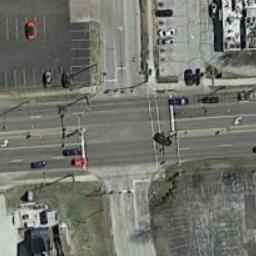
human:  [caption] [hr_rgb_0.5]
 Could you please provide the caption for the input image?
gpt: There are many moving and waiting vehicles on the road at the intersection, And many cars are parked in the open space beside the intersection .

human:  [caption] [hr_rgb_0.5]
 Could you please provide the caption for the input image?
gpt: There are two zebra crossings at the intersection .

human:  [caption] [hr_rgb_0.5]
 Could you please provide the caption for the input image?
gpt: There are many cars at the intersection .

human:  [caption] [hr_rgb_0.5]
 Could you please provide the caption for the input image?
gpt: There are two parking lots with several cars beside the intersection .

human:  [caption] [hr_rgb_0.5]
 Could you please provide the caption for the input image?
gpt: An intersection with normal traffic is between some buildings and parking lots .